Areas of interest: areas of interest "Amusement Park"
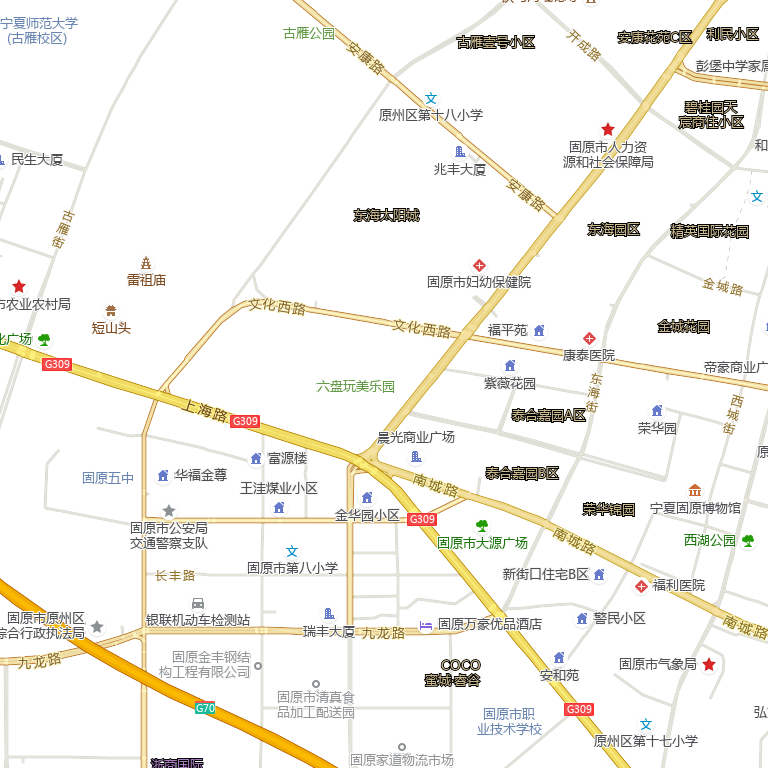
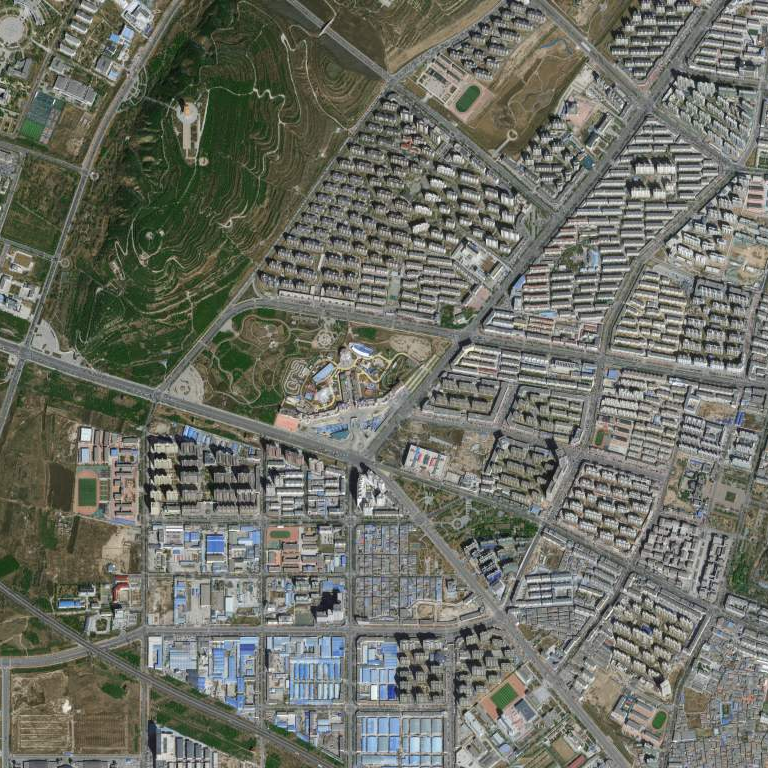